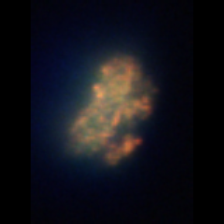
Taxon: Unknown_detritus
Group: Unknown